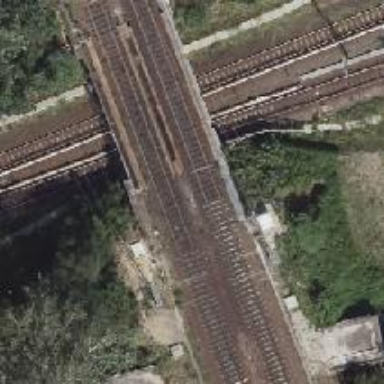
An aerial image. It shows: Bridge with electrified railway tracks featuring contact line.